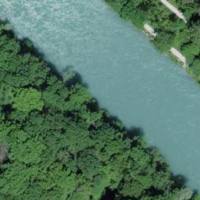
EUNIS habitat code: 15
Species observed at this site:
Lysimachia vulgaris
Cardamine pratensis
Prunus padus
Lathraea squamaria